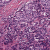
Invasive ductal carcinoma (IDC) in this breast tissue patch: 1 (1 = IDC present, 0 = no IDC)